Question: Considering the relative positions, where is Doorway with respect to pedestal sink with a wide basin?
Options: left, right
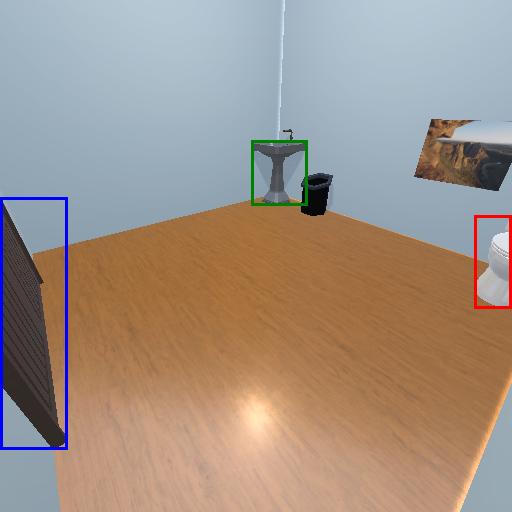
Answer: left